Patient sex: M
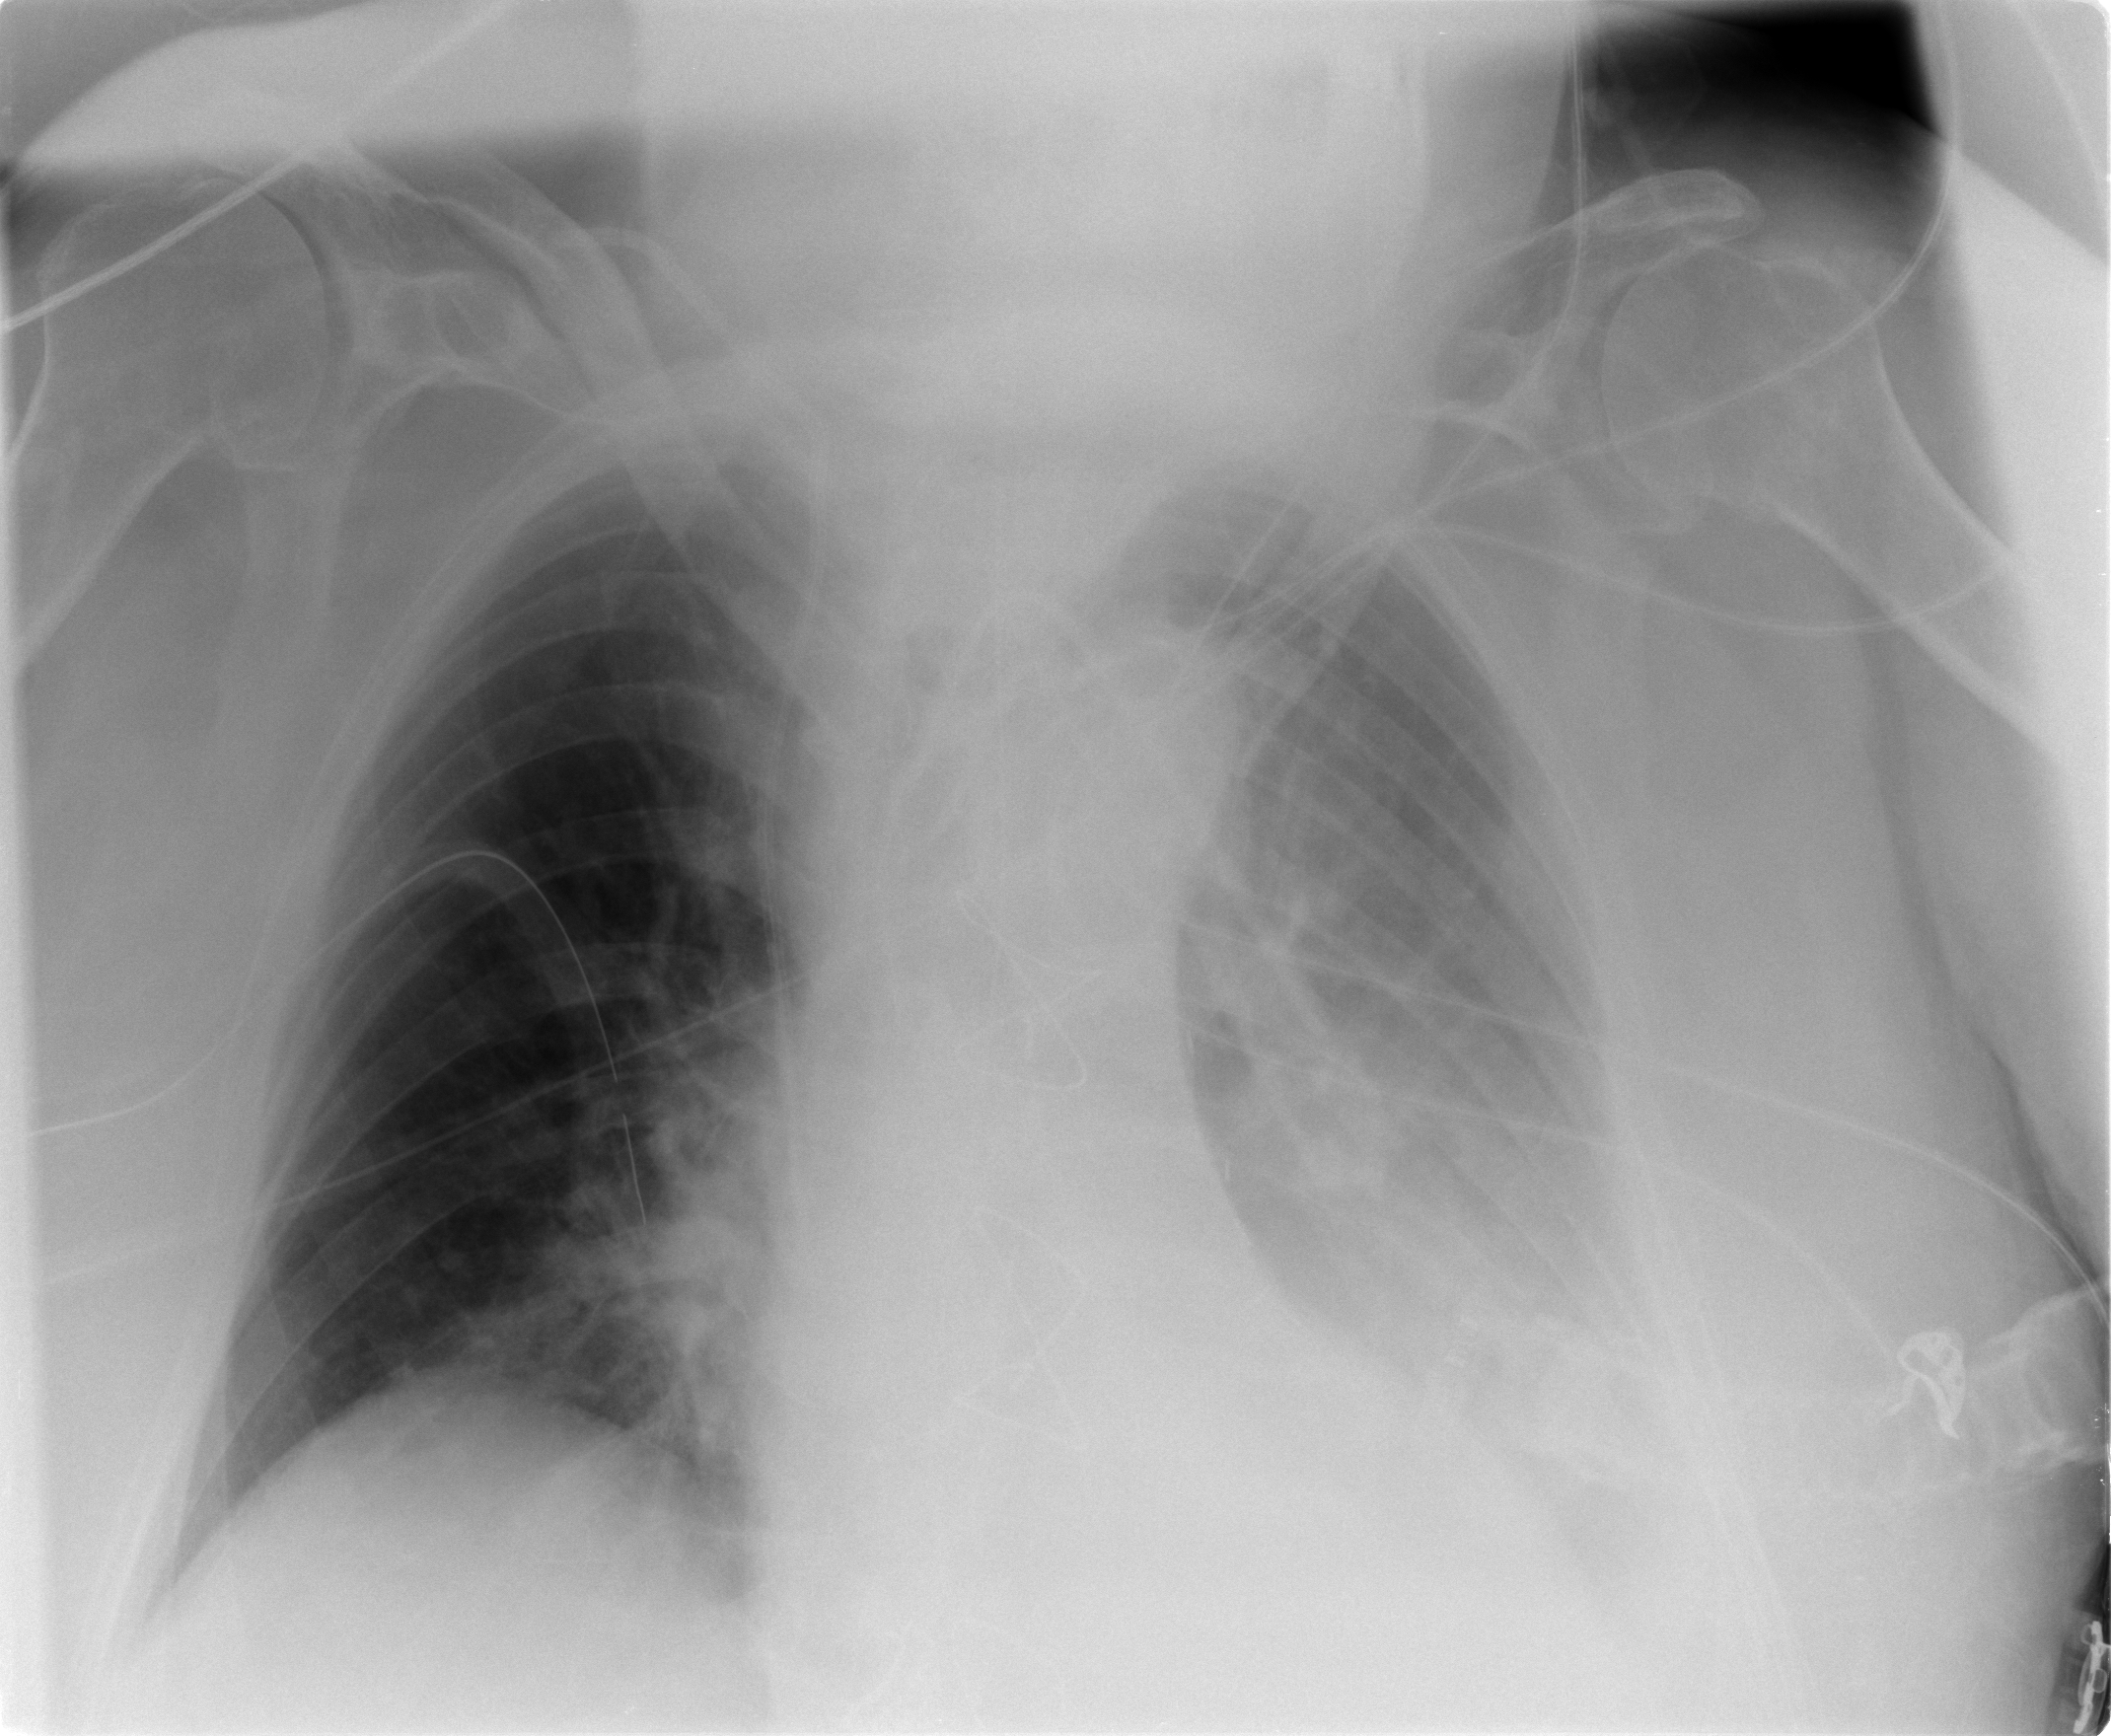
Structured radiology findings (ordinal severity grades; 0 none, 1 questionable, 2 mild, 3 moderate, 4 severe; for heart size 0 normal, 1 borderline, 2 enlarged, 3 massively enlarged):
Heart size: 1
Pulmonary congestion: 0
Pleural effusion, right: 0
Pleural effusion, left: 3
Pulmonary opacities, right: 0
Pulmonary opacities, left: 0
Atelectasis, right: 2
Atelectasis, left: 2